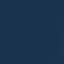
Land use / land cover class: SeaLake